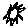
Label: sun